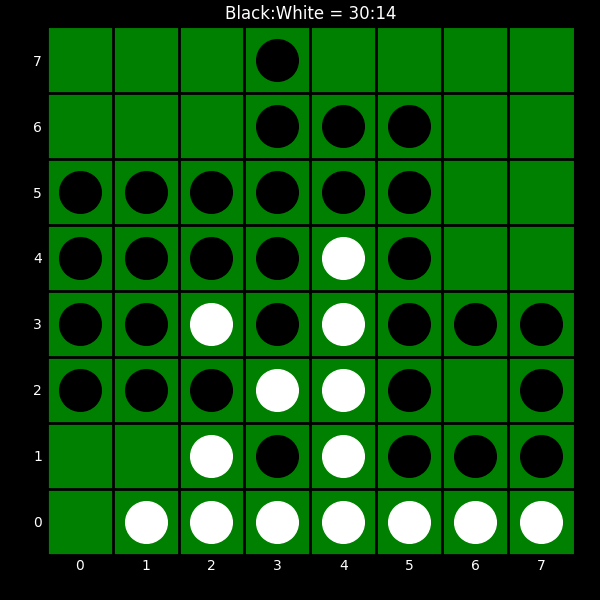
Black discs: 30
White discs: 14